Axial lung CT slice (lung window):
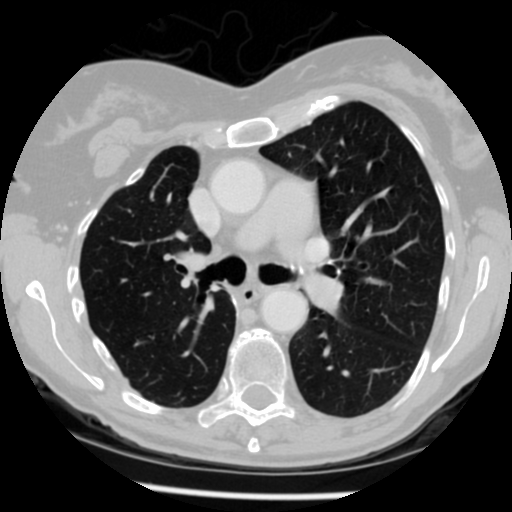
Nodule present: no